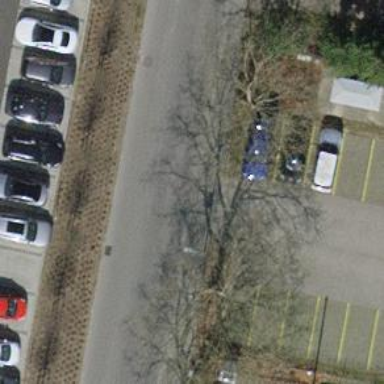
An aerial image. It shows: Road serving as parking aisle.